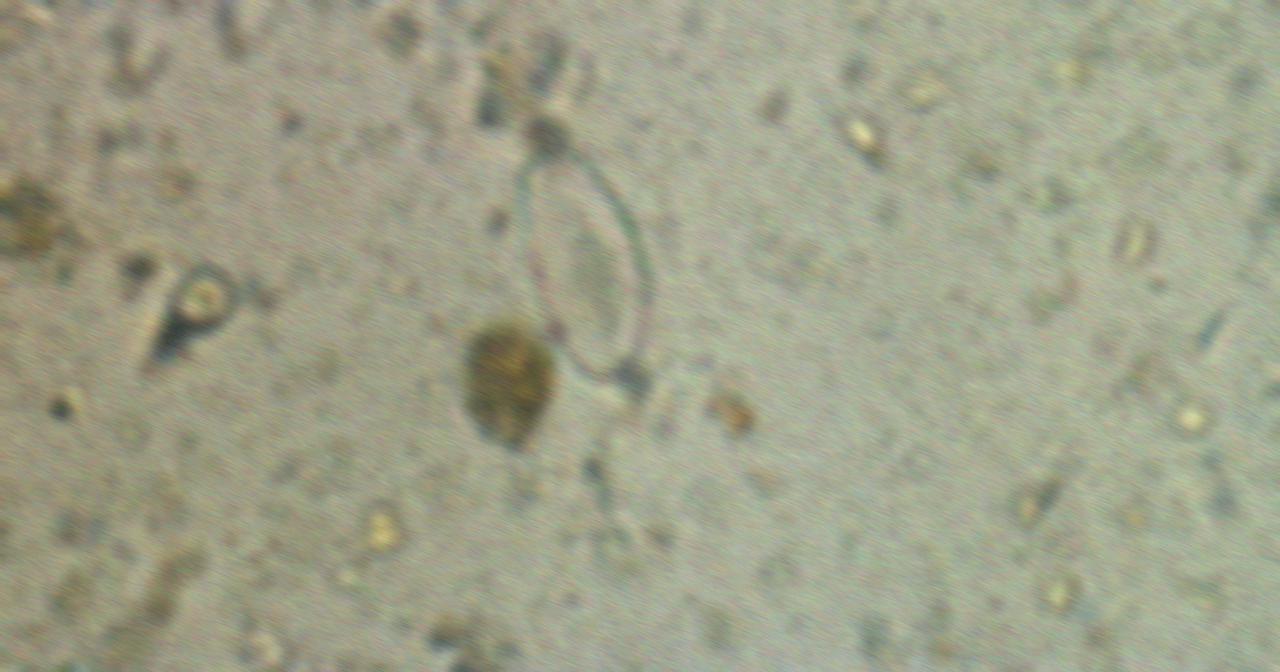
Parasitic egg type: Enterobius vermicularis